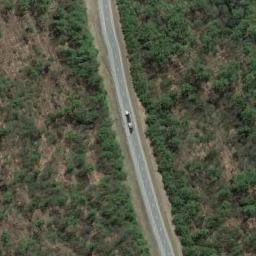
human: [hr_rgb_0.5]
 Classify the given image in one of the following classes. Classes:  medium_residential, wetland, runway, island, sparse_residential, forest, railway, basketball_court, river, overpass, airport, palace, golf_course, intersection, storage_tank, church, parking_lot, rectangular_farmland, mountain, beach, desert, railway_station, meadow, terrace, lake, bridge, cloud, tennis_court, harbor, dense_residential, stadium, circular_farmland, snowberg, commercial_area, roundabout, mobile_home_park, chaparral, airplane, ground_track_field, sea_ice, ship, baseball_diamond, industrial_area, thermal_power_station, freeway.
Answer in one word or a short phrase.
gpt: freeway